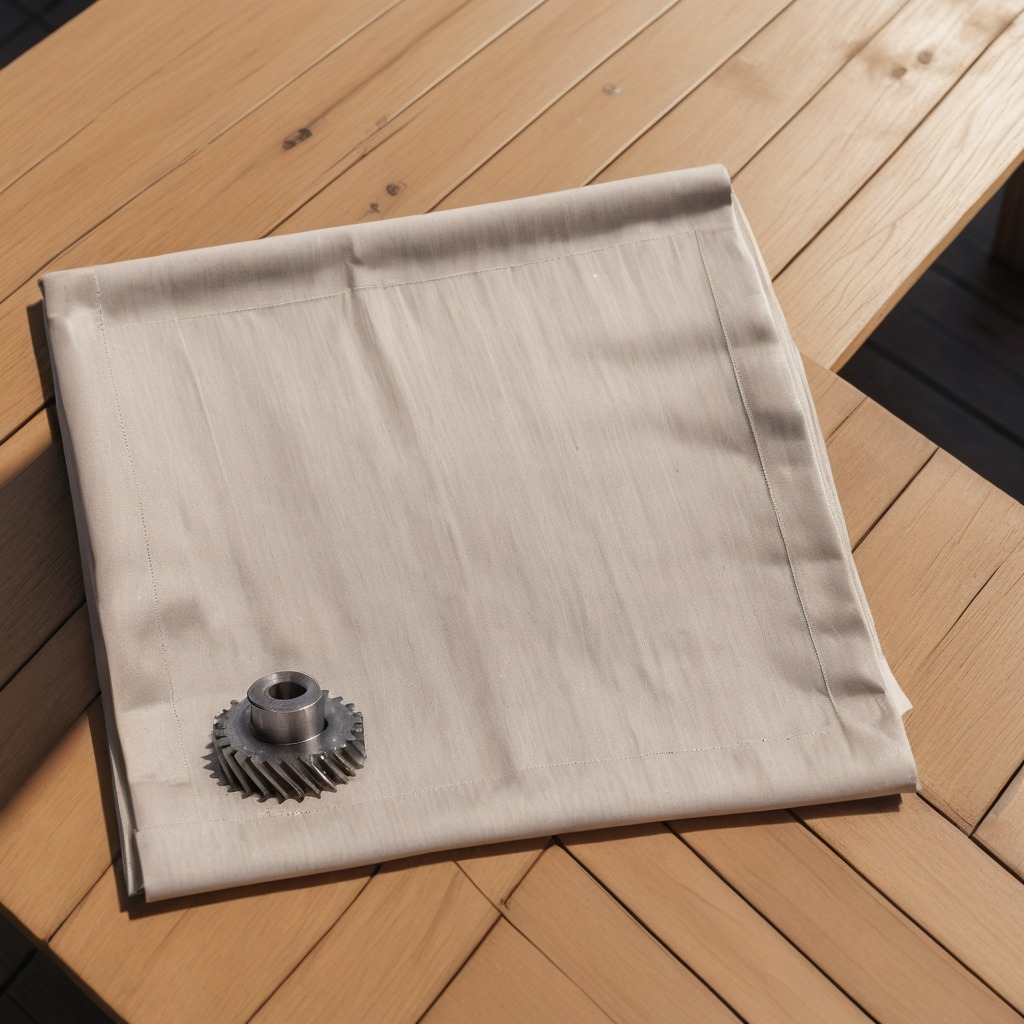
A steel gear with teeth is lying on the wooden table in the outdoor workshop.